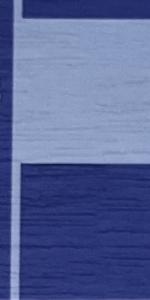
Label: Empty